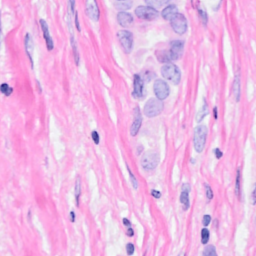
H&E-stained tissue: Breast